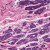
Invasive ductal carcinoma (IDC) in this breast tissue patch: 0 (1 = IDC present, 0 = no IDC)